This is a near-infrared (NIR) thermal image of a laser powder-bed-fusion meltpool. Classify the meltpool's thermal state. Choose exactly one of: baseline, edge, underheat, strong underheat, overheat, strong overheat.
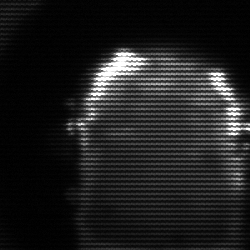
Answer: baseline